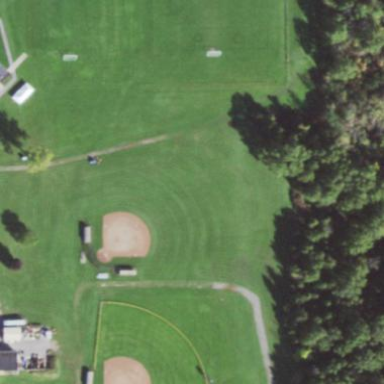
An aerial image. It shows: Baseball pitch for leisure land.